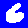
Digit: 6